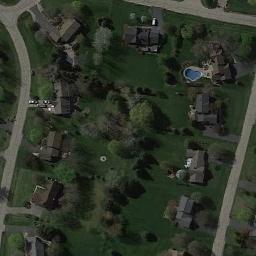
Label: medium_residential